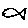
Label: fish